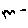
Label: bird